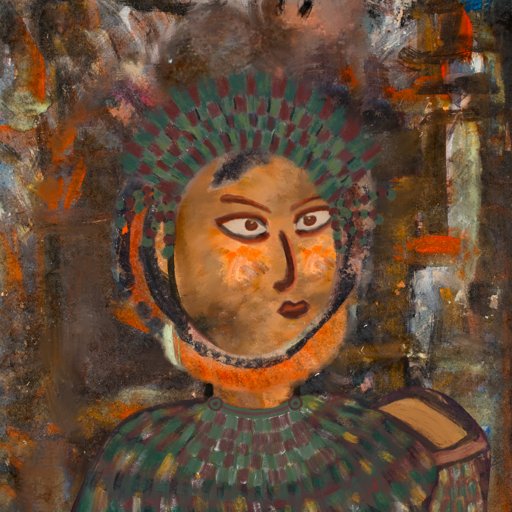
Background: GypsyQueen, Head And Neck Side: Gypsy_Queen, Face Side: Roy_Bahadur, Bust: After_Raid, Hair Side: Childish, Head Accessory: After_Raid_Crown, Second Necklace: After_Raid, Necklace: Blank, Baby: Blank